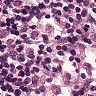
Metastatic tissue present: no